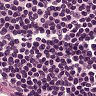
Metastatic tissue present: no